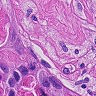
Metastatic tissue present: yes